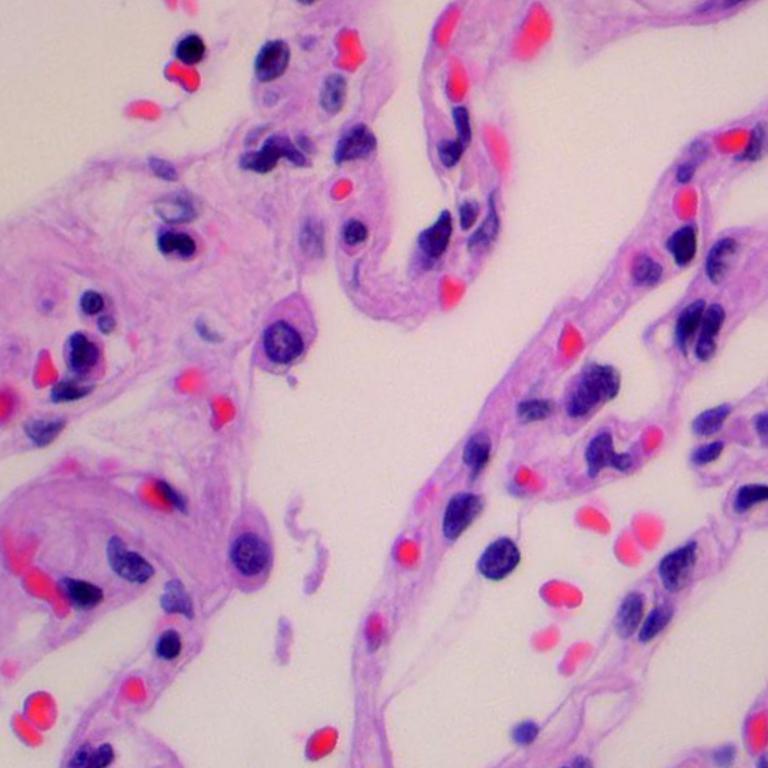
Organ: lung
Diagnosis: benign